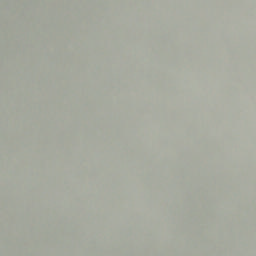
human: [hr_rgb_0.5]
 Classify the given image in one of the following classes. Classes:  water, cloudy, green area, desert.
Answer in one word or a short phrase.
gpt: cloudy